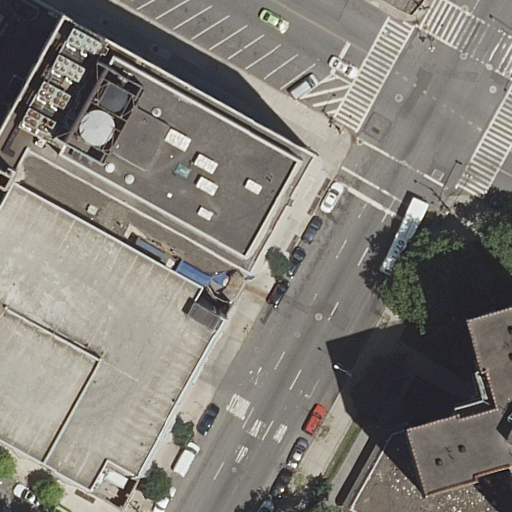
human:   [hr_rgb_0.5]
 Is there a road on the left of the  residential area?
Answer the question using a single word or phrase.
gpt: yes

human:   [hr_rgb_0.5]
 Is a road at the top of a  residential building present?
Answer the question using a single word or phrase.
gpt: yes

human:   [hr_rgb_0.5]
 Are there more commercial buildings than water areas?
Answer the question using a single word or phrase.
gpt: no

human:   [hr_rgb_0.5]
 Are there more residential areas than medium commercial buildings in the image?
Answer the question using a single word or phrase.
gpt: yes

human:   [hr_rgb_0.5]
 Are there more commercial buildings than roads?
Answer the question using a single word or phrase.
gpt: no

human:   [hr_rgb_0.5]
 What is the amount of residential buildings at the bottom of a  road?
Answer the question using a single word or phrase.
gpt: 3

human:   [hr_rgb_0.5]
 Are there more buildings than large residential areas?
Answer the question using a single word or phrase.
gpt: yes

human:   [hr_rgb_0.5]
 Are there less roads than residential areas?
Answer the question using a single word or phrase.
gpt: no

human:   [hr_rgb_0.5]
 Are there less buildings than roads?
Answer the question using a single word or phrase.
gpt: yes

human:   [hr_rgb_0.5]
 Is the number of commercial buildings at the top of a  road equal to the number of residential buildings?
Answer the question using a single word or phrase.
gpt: no

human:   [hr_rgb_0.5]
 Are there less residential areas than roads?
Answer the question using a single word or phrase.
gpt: yes

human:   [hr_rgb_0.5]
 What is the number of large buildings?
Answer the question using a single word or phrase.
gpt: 3

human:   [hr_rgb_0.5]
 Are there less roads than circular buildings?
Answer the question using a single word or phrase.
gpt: no

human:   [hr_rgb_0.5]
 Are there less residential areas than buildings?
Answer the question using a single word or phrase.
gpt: yes

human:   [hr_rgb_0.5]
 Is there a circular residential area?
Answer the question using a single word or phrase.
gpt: no

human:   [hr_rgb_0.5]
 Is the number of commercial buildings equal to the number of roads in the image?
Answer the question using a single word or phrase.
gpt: no

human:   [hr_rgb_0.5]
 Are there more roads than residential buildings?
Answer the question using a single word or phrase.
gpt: yes

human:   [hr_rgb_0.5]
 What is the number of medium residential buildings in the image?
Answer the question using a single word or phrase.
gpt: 0

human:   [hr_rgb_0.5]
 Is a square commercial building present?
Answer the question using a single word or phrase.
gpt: no

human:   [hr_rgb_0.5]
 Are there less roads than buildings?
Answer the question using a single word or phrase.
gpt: no

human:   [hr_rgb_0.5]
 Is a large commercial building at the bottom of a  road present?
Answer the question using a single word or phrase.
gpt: no

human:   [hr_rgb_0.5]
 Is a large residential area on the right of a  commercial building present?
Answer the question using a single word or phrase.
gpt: no

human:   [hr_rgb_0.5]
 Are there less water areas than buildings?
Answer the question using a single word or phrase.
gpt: yes

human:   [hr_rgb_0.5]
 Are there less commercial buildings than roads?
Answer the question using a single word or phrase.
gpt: yes

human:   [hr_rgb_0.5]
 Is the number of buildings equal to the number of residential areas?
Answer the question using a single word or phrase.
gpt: no

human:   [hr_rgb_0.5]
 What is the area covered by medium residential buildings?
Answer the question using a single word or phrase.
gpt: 0m2

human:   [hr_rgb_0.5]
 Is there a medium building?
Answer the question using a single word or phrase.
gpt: no

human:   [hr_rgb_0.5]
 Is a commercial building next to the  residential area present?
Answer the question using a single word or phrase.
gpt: no

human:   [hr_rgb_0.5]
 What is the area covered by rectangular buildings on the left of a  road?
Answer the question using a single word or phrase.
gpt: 793m2

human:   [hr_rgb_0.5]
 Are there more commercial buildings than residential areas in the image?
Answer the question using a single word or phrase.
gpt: no

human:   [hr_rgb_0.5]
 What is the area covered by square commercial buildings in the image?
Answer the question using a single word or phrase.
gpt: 0m2

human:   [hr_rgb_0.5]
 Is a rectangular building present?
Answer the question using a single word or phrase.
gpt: yes

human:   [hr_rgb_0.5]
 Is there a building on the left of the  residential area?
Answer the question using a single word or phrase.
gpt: yes

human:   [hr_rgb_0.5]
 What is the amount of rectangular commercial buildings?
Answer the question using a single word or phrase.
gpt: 0

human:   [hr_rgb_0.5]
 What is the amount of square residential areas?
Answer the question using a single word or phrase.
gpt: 0

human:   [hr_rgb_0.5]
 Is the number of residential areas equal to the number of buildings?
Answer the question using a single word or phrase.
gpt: no